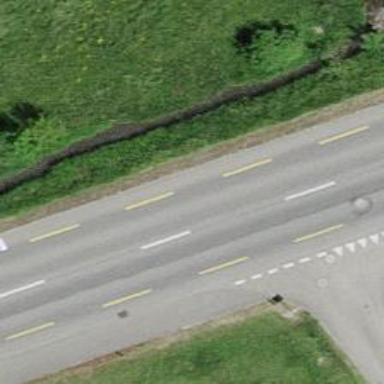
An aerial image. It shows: Secondary road with asphalt surface. It has cycle lane on both sides.